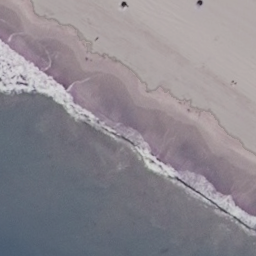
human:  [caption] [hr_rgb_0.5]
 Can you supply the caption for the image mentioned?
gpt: Waves slapping a white sand beach throw up white foams .

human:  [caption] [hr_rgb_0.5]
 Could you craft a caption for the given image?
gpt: Waves slapping a white sand beach .

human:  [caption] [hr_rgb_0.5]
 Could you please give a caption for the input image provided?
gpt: This is a beach with blue-green waters and sand .

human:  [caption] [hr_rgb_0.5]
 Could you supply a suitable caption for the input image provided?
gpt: The waves beat on the white sands .

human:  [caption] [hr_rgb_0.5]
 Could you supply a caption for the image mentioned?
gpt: Waves slapping a white sand beach throw up white foams .